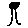
Label: tree